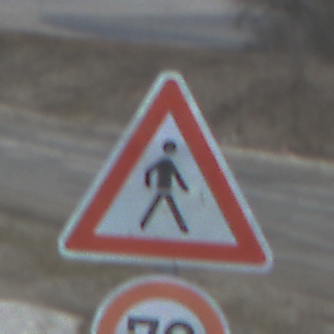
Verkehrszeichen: FussgaengerLinks
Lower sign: Geschwindigkeit70
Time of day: SunriseSunset
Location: Outdoor (RoadRail)
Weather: PartlyCloudy
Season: NotSpecified
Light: Natural